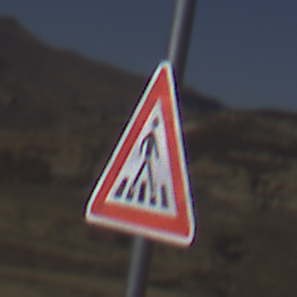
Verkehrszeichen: FussgaengerueberwegLinks
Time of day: MorningAfternoon
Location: Outdoor (Nature)
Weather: Clear
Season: NotSpecified
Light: Natural